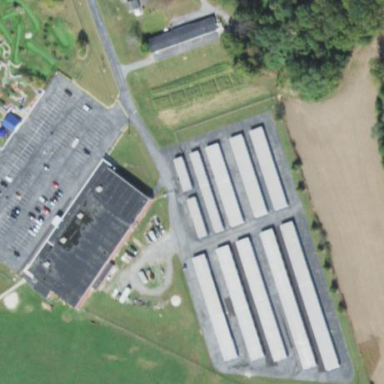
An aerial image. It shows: Self-storage facility that offers storage rental services.